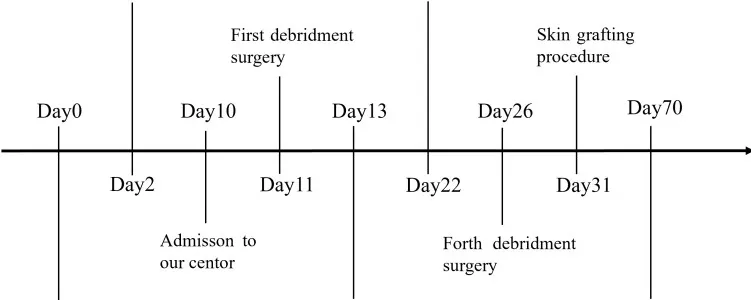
Timeline of the case.
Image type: chart (chart)